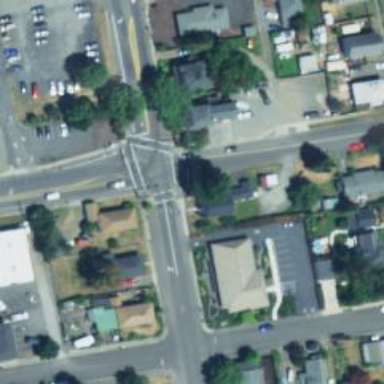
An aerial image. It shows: Tertiary road with sidewalk on the left.